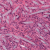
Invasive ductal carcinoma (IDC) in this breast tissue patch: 0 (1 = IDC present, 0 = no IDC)